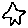
Label: star